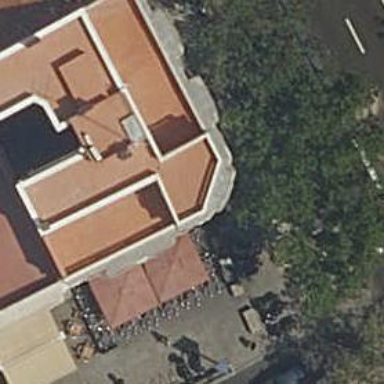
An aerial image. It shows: Restaurant.